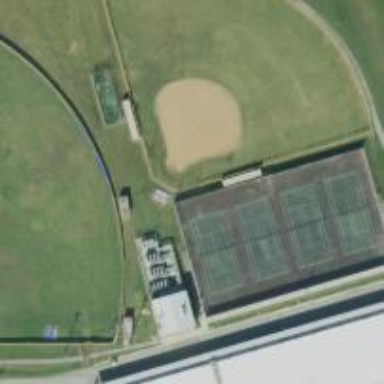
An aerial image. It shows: Tennis court in leisure pitch.